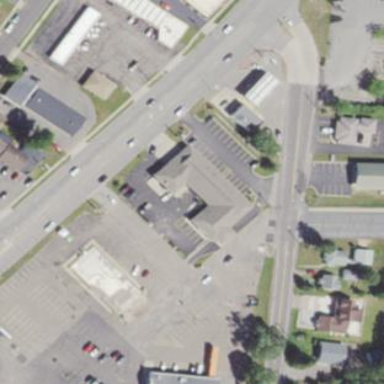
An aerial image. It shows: Fast food restaurant building.